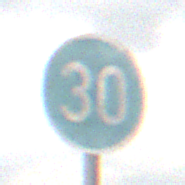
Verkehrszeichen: VorgeschriebeneMindestgeschwindigkeit
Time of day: MorningAfternoon
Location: Outdoor (Nature)
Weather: Overcast
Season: NotSpecified
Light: Natural